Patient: sex M, age 72
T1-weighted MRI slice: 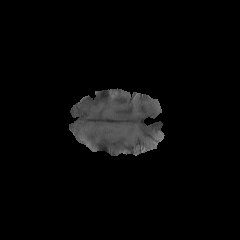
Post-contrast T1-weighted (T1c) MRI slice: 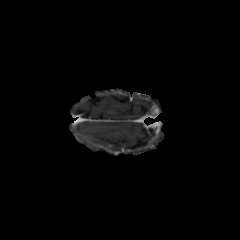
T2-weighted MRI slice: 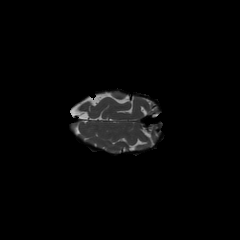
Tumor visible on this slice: no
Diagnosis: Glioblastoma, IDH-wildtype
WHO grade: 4